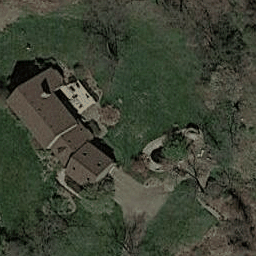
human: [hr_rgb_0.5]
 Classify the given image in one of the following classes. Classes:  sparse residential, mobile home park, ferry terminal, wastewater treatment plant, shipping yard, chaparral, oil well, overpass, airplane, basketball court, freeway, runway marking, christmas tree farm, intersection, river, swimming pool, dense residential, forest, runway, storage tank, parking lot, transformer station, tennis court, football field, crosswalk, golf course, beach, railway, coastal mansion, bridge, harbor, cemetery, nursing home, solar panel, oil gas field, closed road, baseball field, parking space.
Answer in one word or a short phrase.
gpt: sparse residential